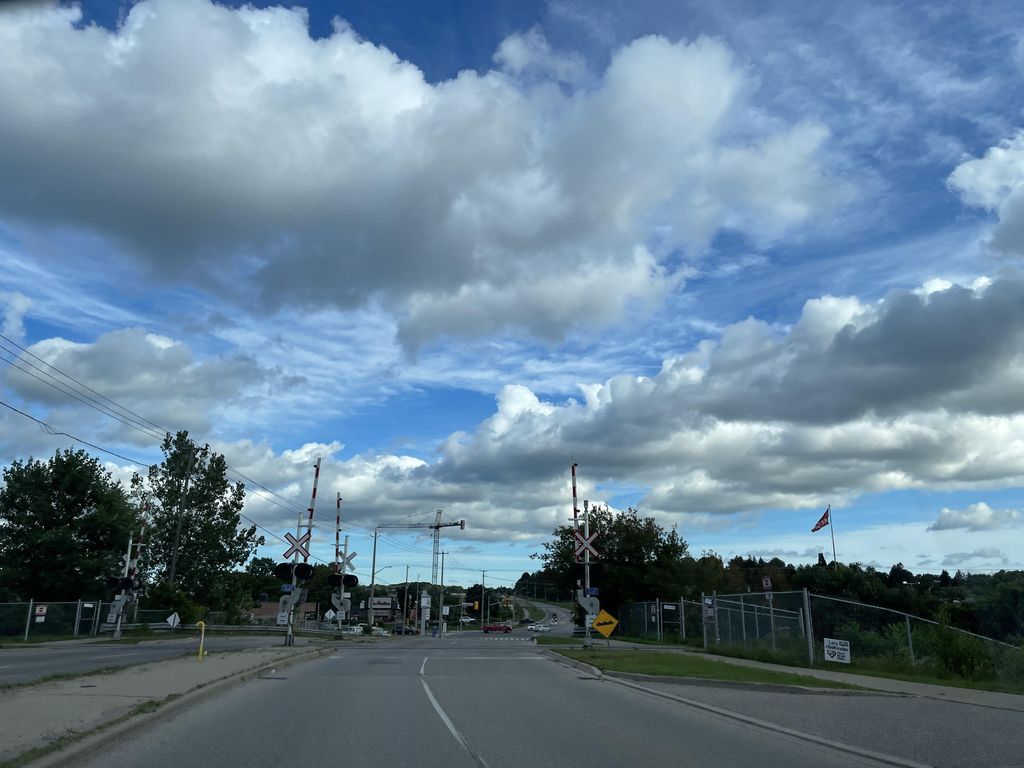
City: kitchener-waterloo